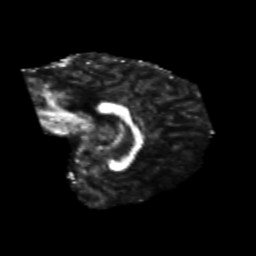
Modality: FA
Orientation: sagittal
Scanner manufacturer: siemens
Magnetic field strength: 3 T
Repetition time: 6.8 s
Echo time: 0.093 s